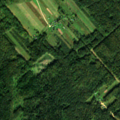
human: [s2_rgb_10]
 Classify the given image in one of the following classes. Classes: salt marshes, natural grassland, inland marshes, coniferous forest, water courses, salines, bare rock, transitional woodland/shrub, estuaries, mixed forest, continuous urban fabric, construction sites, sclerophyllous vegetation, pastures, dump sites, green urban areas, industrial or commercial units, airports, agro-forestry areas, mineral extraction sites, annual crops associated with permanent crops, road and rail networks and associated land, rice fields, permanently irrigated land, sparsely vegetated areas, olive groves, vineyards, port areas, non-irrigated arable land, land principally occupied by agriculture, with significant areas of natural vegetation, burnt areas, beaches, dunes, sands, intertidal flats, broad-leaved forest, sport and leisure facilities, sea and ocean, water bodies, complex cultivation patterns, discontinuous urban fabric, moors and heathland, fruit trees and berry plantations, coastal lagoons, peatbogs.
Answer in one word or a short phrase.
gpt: complex cultivation patterns, broad-leaved forest, mixed forest